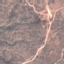
Land use / land cover: HerbaceousVegetation